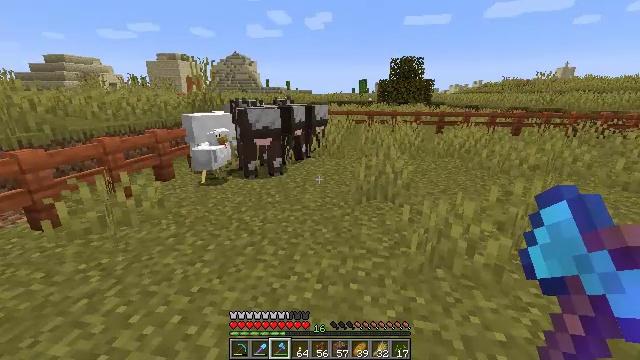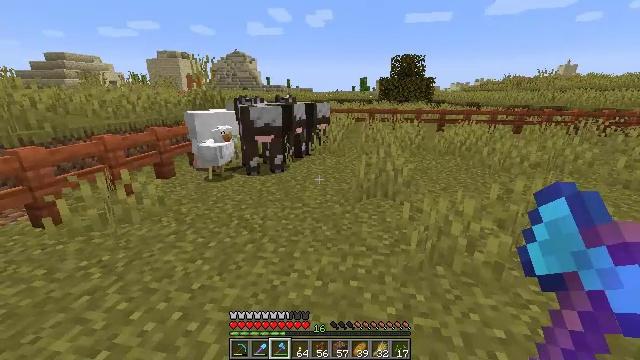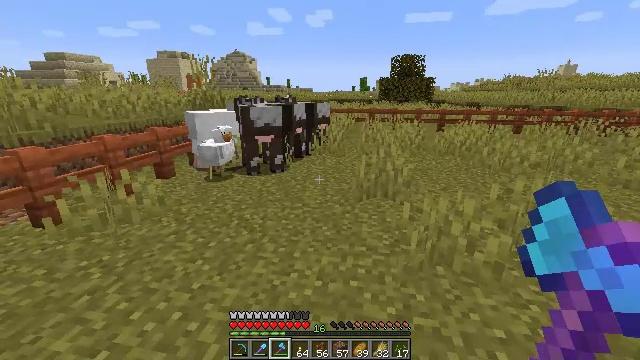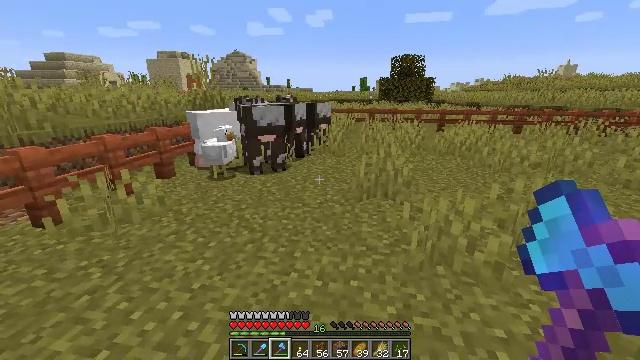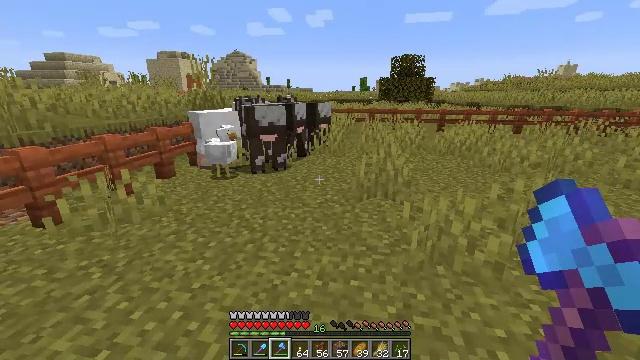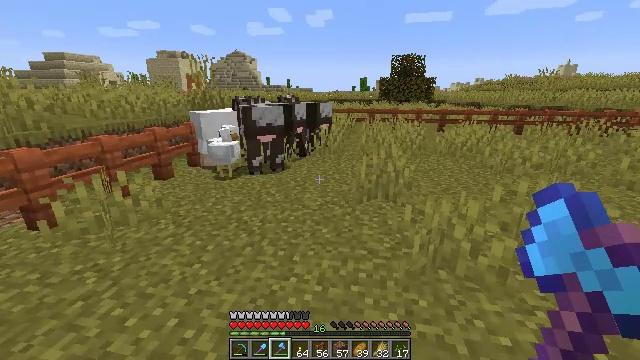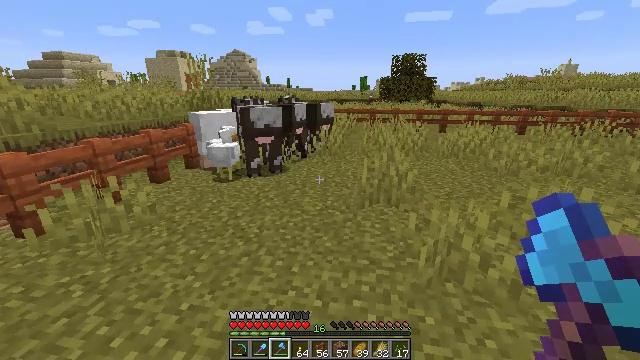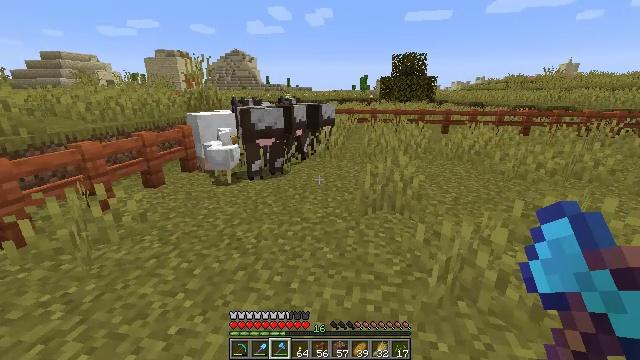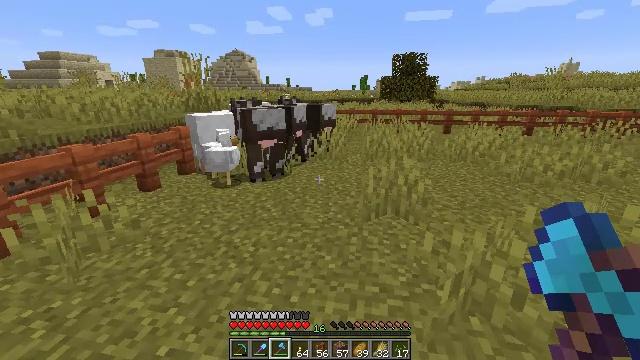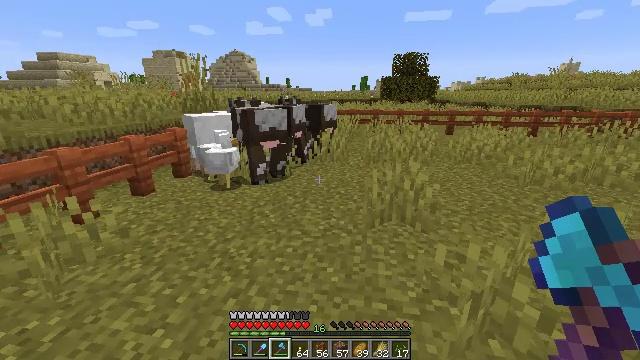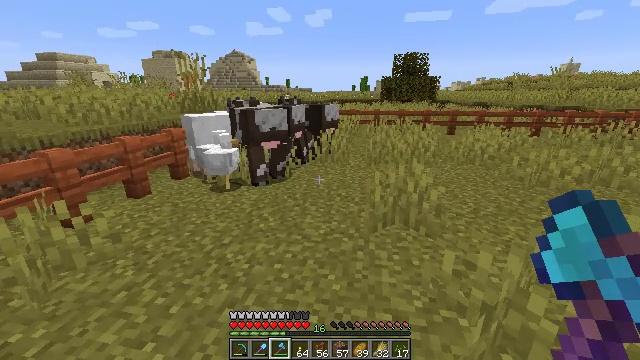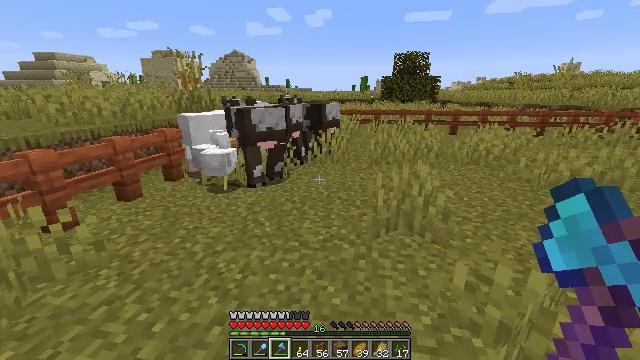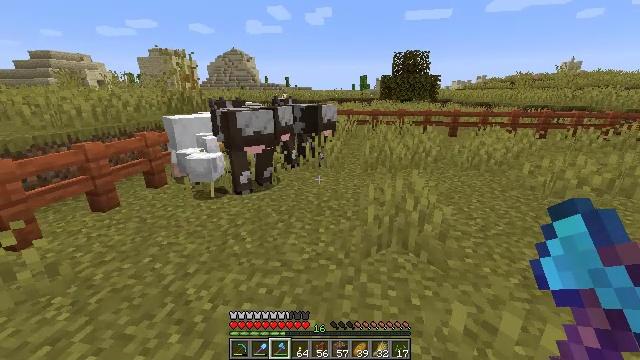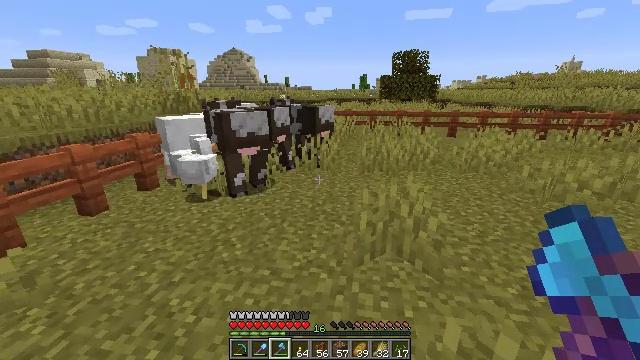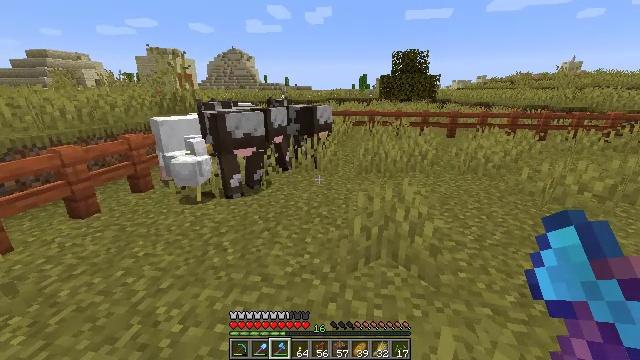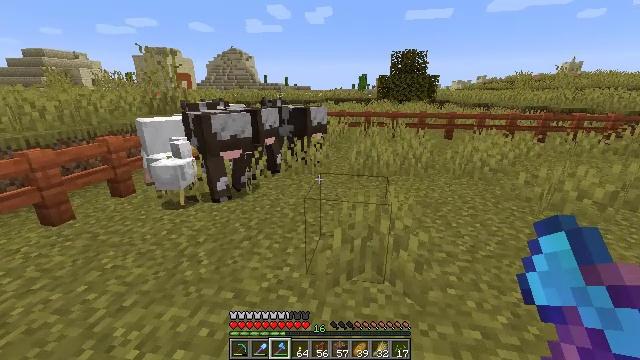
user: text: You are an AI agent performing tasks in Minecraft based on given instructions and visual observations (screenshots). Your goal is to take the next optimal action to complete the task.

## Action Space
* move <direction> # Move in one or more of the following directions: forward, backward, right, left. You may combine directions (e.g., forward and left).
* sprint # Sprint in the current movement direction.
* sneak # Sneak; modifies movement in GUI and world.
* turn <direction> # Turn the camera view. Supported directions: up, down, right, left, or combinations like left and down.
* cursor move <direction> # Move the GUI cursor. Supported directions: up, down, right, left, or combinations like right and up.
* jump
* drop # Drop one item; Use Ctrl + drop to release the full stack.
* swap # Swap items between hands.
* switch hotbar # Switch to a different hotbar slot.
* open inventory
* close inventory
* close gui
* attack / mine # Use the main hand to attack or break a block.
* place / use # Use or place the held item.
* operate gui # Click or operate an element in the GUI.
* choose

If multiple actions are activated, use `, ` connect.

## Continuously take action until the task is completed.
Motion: motion action
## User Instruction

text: Reclaim the acacia fence from a structure.
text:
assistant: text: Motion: no_op
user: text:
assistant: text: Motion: no_op
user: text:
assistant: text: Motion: no_op
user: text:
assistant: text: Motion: no_op
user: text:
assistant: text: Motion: move forward
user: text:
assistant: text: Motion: move forward
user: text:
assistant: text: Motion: move forward
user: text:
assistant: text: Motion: move forward
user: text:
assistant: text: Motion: move forward
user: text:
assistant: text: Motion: move forward
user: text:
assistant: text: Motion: move forward and move right
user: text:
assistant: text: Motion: move forward and move right
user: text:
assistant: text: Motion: move forward and move right
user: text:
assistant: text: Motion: move forward and move right
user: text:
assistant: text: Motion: move forward and move right
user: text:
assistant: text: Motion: move forward and move right
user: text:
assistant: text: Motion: move forward and move right
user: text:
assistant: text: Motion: move forward, turn left
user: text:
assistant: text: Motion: move forward, turn left
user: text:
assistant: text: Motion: move forward, turn left
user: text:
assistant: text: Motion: move forward, turn left
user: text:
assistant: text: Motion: move forward, turn left
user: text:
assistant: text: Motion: move forward, turn left
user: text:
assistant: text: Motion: move forward, turn left
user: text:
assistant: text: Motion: move forward
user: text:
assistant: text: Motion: move forward
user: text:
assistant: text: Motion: move forward
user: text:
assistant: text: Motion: move forward
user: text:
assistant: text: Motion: move forward
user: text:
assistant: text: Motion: move forward, turn left